Interaction volume radius: 5 \u00c5
Interaction volume height: 20 \u00c5
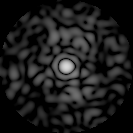
Disorder parameter: 0.8151